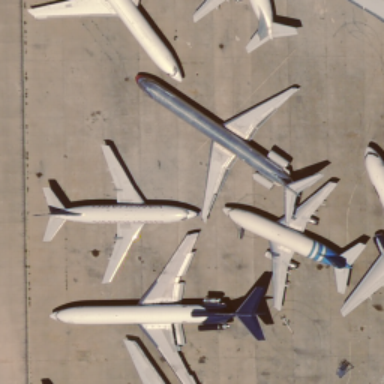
There are many airplanes at the airport .